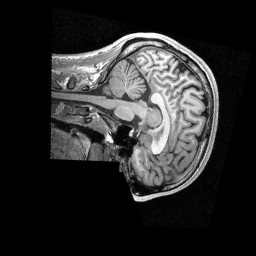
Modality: T1w
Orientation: sagittal
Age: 25
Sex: male
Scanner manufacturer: siemens
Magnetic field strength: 3 T
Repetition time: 2.3 s
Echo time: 0.00298 s